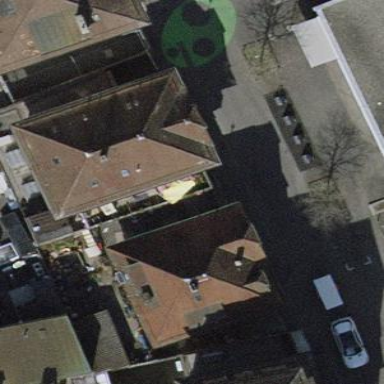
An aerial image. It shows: Apartment building with hipped roof.